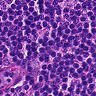
Metastatic tissue present: no